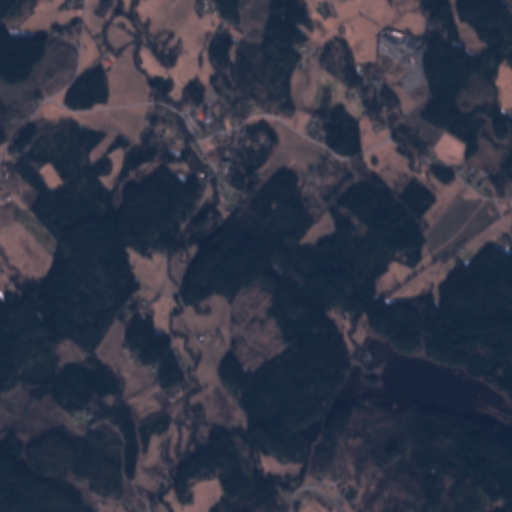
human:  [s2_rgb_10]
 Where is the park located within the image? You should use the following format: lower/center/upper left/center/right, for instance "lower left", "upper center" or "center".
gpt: The park is located in the upper center of the image.
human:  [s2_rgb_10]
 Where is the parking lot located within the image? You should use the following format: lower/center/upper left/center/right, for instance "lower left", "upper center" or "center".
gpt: The parking lot is located in the upper center of the image.
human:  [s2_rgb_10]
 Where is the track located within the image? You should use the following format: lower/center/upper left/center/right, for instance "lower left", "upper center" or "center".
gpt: The track is located in the lower right of the image.
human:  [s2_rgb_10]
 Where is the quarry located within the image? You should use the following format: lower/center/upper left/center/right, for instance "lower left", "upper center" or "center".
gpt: There is no quarry in the image.